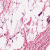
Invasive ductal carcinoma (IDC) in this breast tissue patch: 0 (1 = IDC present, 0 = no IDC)